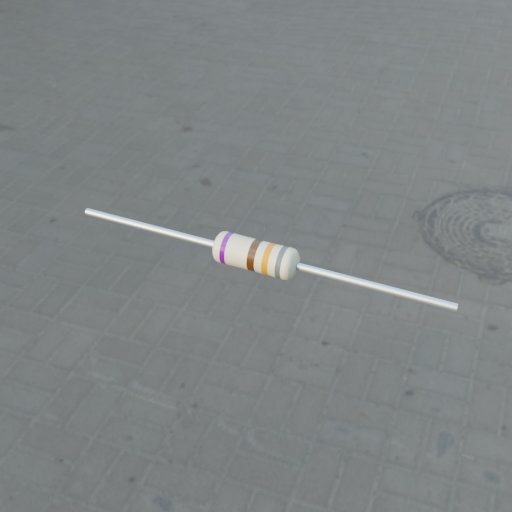
Resistor colour bands (in order): violet, brown, orange, gray